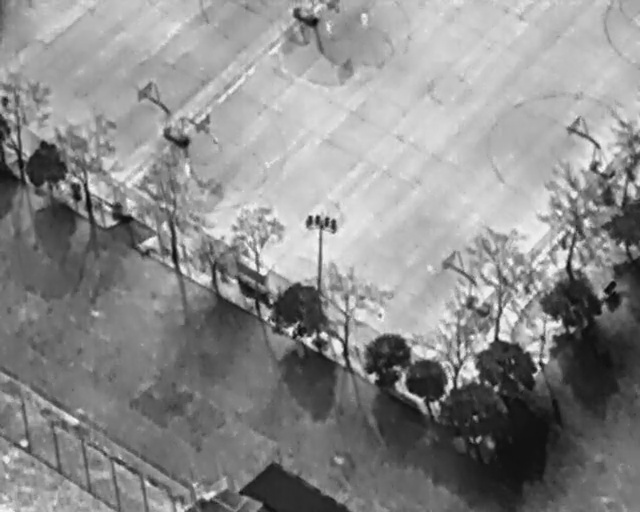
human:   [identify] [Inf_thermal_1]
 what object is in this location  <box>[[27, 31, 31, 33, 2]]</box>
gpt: <ref>1 medium person at the left</ref>